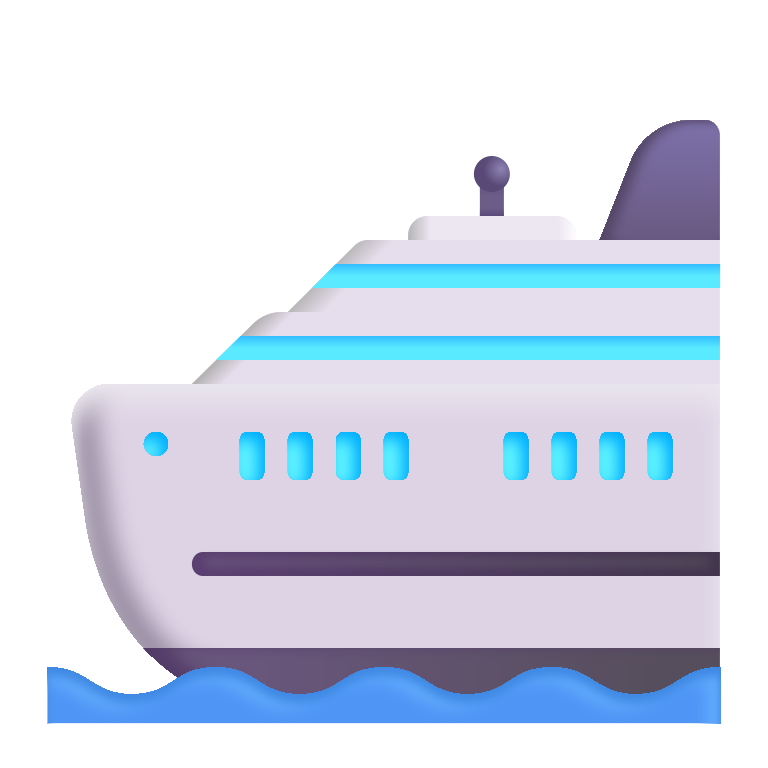
passenger ship color